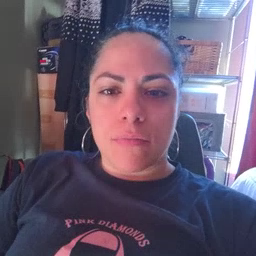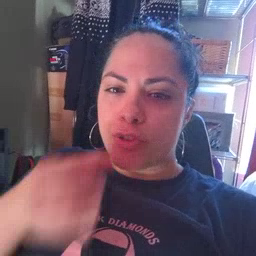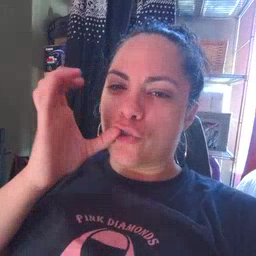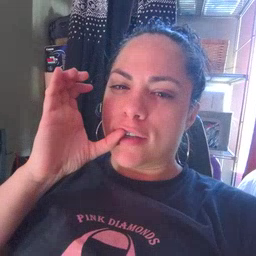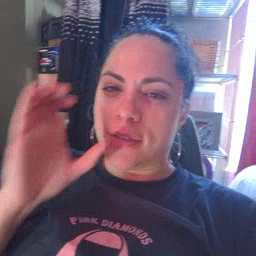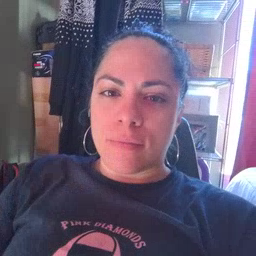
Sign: drink